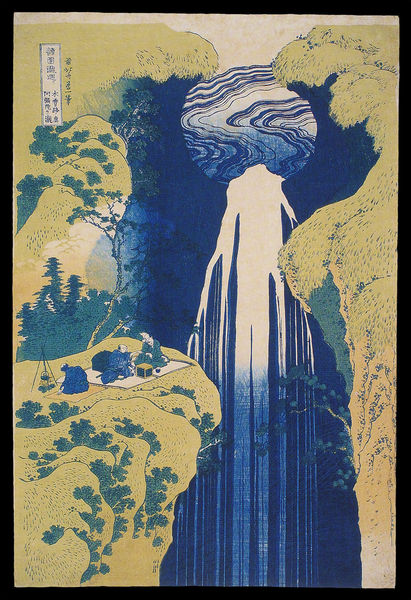
Titel: Eine Tour zu den japanischen Wasserfällen
Künstler: Katsushika Hokusai
Institution: Honolulu, Honolulu Academy of Arts
Schlagwörter: baum, berg, blau, feuer, gemälde, gruppe, mann, weiß, bäume, gelb, grün, landschaft, menschen, frau, zeichnung, wiese, teppich, bild, natur, busch, decke, pflanzen, wasserfall, japan, schrift, welle, wellen, abhang, abstrakt, hang, schlucht, rast, streifen, japanisch, schriftzeichen, asien, druck, chinesisch, braum, tannenbaum, kessel, lager, blau gelb, picknik, asia, blauton, grill, korea